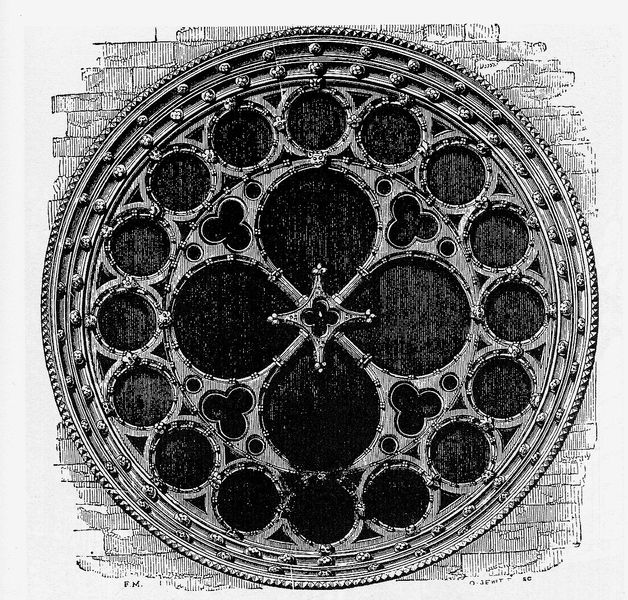
Titel: Kathedrale von Lincoln
Standort: Lincoln, Kathedrale (EU - GB)
Schlagwörter: weiß, blume, fenster, grau, schwarz, skizze, zeichnung, blüte, architektur, steine, kreis, rund, mauer, ziegel, grafik, graphik, ornamente, metall, vier, symetrie, kreuz, stern, rundfenster, mauerwerk, druck, radierung, kreise, entwurf, rosette, maßwerk, vierpass, rossette, stabwerk, 4, 16